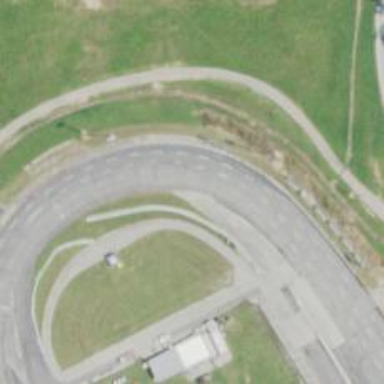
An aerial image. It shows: Raceway for motor sports.